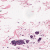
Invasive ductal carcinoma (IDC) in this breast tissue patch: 0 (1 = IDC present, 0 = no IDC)